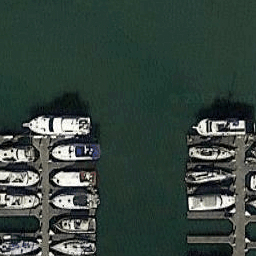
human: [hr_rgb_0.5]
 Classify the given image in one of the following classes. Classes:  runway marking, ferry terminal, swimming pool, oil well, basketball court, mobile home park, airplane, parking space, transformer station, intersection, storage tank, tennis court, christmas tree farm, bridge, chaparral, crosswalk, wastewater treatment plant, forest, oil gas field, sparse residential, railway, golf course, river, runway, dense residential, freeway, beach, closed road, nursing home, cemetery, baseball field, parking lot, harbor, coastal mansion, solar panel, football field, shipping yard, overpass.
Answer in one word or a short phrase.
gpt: harbor